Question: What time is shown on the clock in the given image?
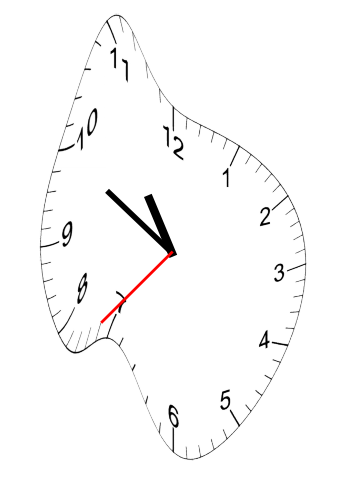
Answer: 10:49:37